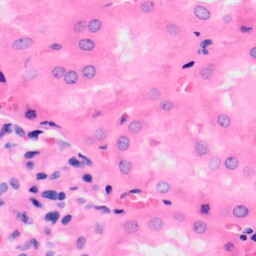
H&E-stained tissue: Kidney